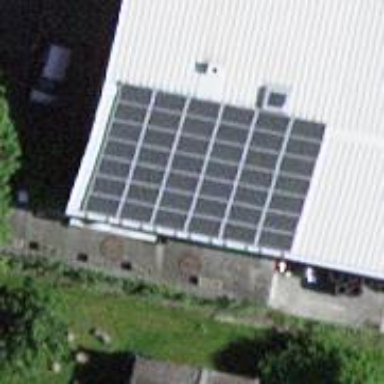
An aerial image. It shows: Small solar photovoltaic panel generator on the roof of building.